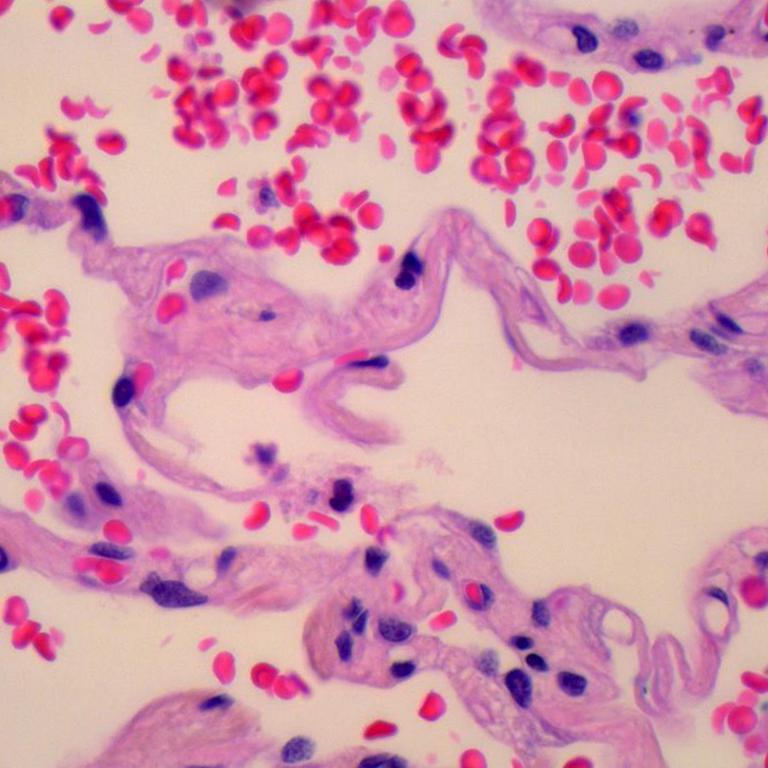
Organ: lung
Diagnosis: benign